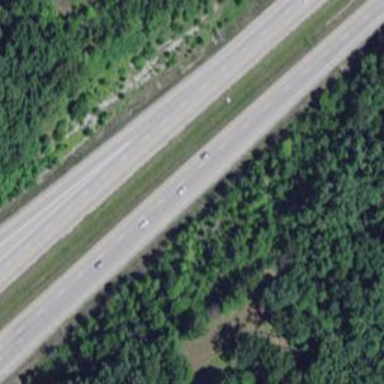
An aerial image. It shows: Motorway.